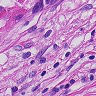
Metastatic tissue present: yes